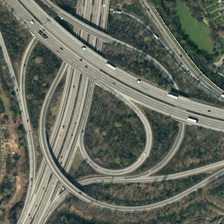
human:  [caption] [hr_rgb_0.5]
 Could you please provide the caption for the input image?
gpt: many green trees are near a viaduct with some cars .

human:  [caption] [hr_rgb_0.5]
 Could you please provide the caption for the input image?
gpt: many green trees are near a viaduct with some cars .

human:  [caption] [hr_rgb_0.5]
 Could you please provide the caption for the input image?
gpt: many green trees are near a viaduct with some cars .

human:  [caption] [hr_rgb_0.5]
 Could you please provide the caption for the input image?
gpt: many green trees are near a viaduct with some cars .

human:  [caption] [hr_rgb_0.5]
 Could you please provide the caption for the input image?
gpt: many green trees are near a viaduct with some cars .